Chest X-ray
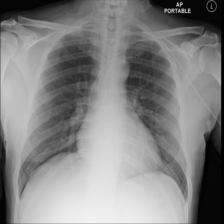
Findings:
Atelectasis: negative
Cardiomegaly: negative
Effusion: negative
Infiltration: negative
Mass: negative
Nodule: negative
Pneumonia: negative
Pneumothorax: negative
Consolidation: negative
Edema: negative
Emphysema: negative
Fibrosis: negative
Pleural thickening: negative
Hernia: negative